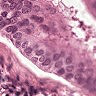
Metastatic tissue present: yes